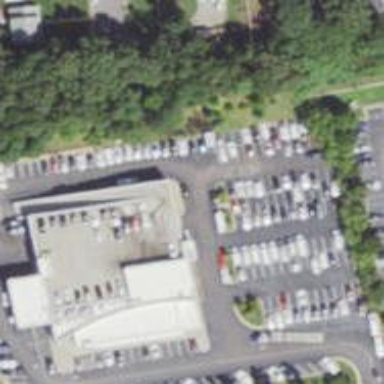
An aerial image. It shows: Building that houses car shop.